Interaction volume radius: 10 \u00c5
Interaction volume height: 25 \u00c5
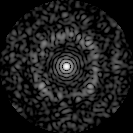
Disorder parameter: 0.761